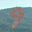
Label: 9